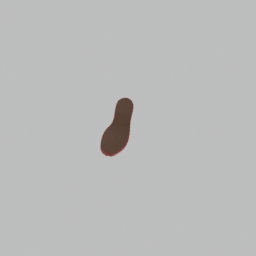
Label: people